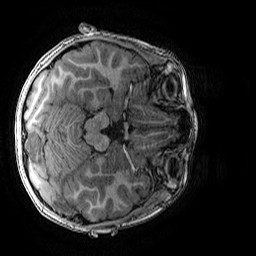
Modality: T1w
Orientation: axial
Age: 10
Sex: male
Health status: ill
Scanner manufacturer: ge
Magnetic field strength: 3 T
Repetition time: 0.007664 s
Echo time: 0.00342 s